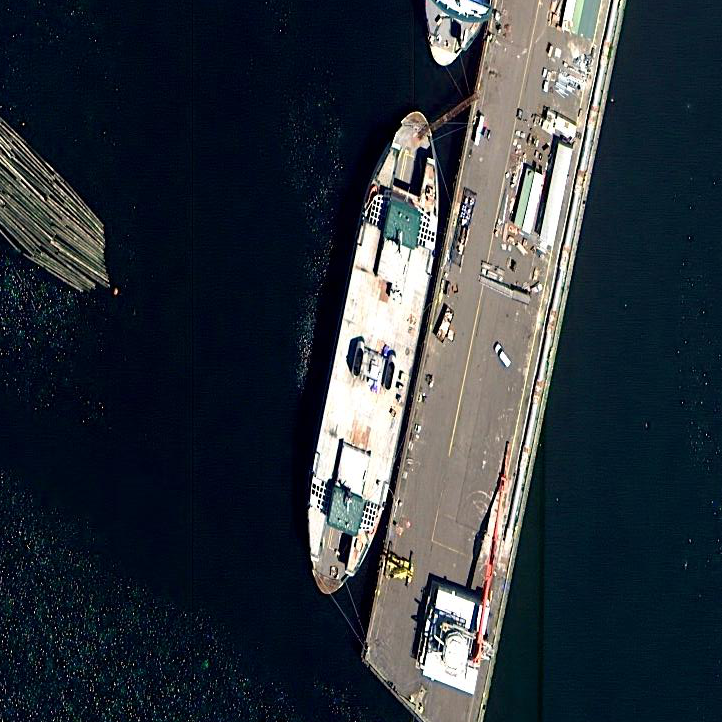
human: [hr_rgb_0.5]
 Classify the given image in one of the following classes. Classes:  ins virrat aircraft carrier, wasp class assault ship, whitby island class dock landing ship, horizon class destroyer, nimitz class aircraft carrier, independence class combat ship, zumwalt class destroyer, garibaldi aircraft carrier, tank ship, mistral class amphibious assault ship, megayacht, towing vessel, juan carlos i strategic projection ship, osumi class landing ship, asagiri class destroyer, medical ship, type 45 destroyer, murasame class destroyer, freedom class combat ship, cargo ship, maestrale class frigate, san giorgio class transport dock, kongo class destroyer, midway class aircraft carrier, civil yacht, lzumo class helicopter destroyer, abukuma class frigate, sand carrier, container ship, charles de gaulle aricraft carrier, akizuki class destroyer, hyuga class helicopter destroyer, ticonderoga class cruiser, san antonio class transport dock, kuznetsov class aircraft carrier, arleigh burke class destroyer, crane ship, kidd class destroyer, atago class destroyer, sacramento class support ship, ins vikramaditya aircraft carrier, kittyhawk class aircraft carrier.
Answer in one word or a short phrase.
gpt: Cargo ship